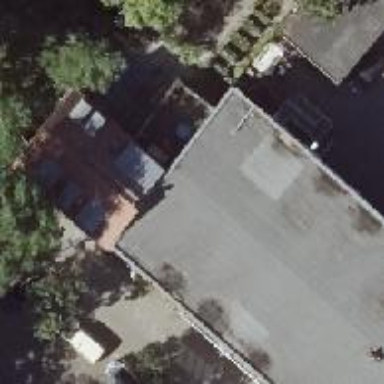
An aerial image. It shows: Car repair shop.